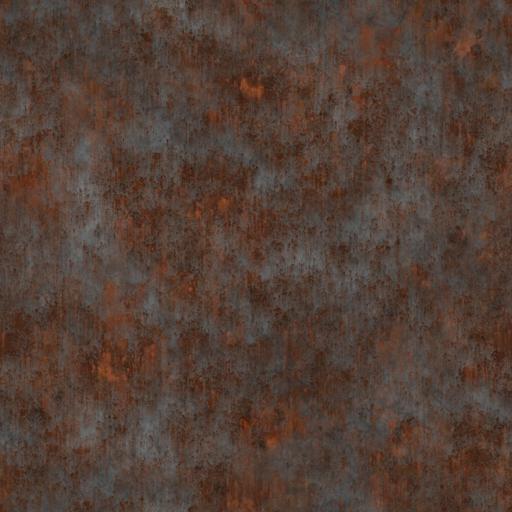
Tags: leaks metal old rust rusty spots steel